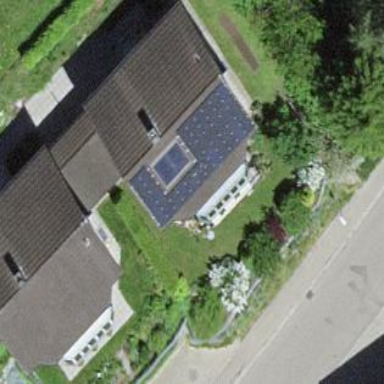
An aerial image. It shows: Solar photovoltaic panel generator producing electricity as small installation.